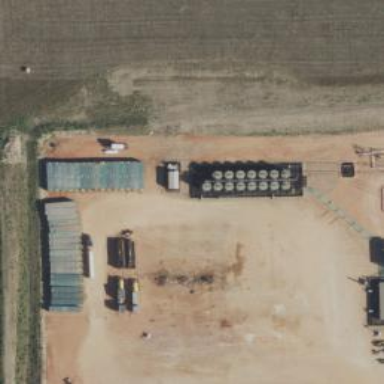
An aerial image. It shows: Storage tank that is man-made.